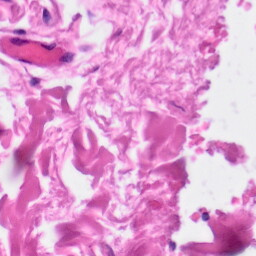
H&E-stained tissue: Skin